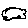
Label: cloud